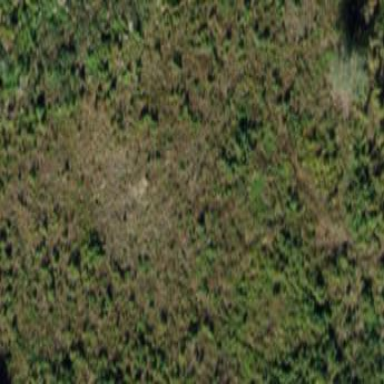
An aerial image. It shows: Woodland consisting mainly of needle-leaved trees.